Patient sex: M
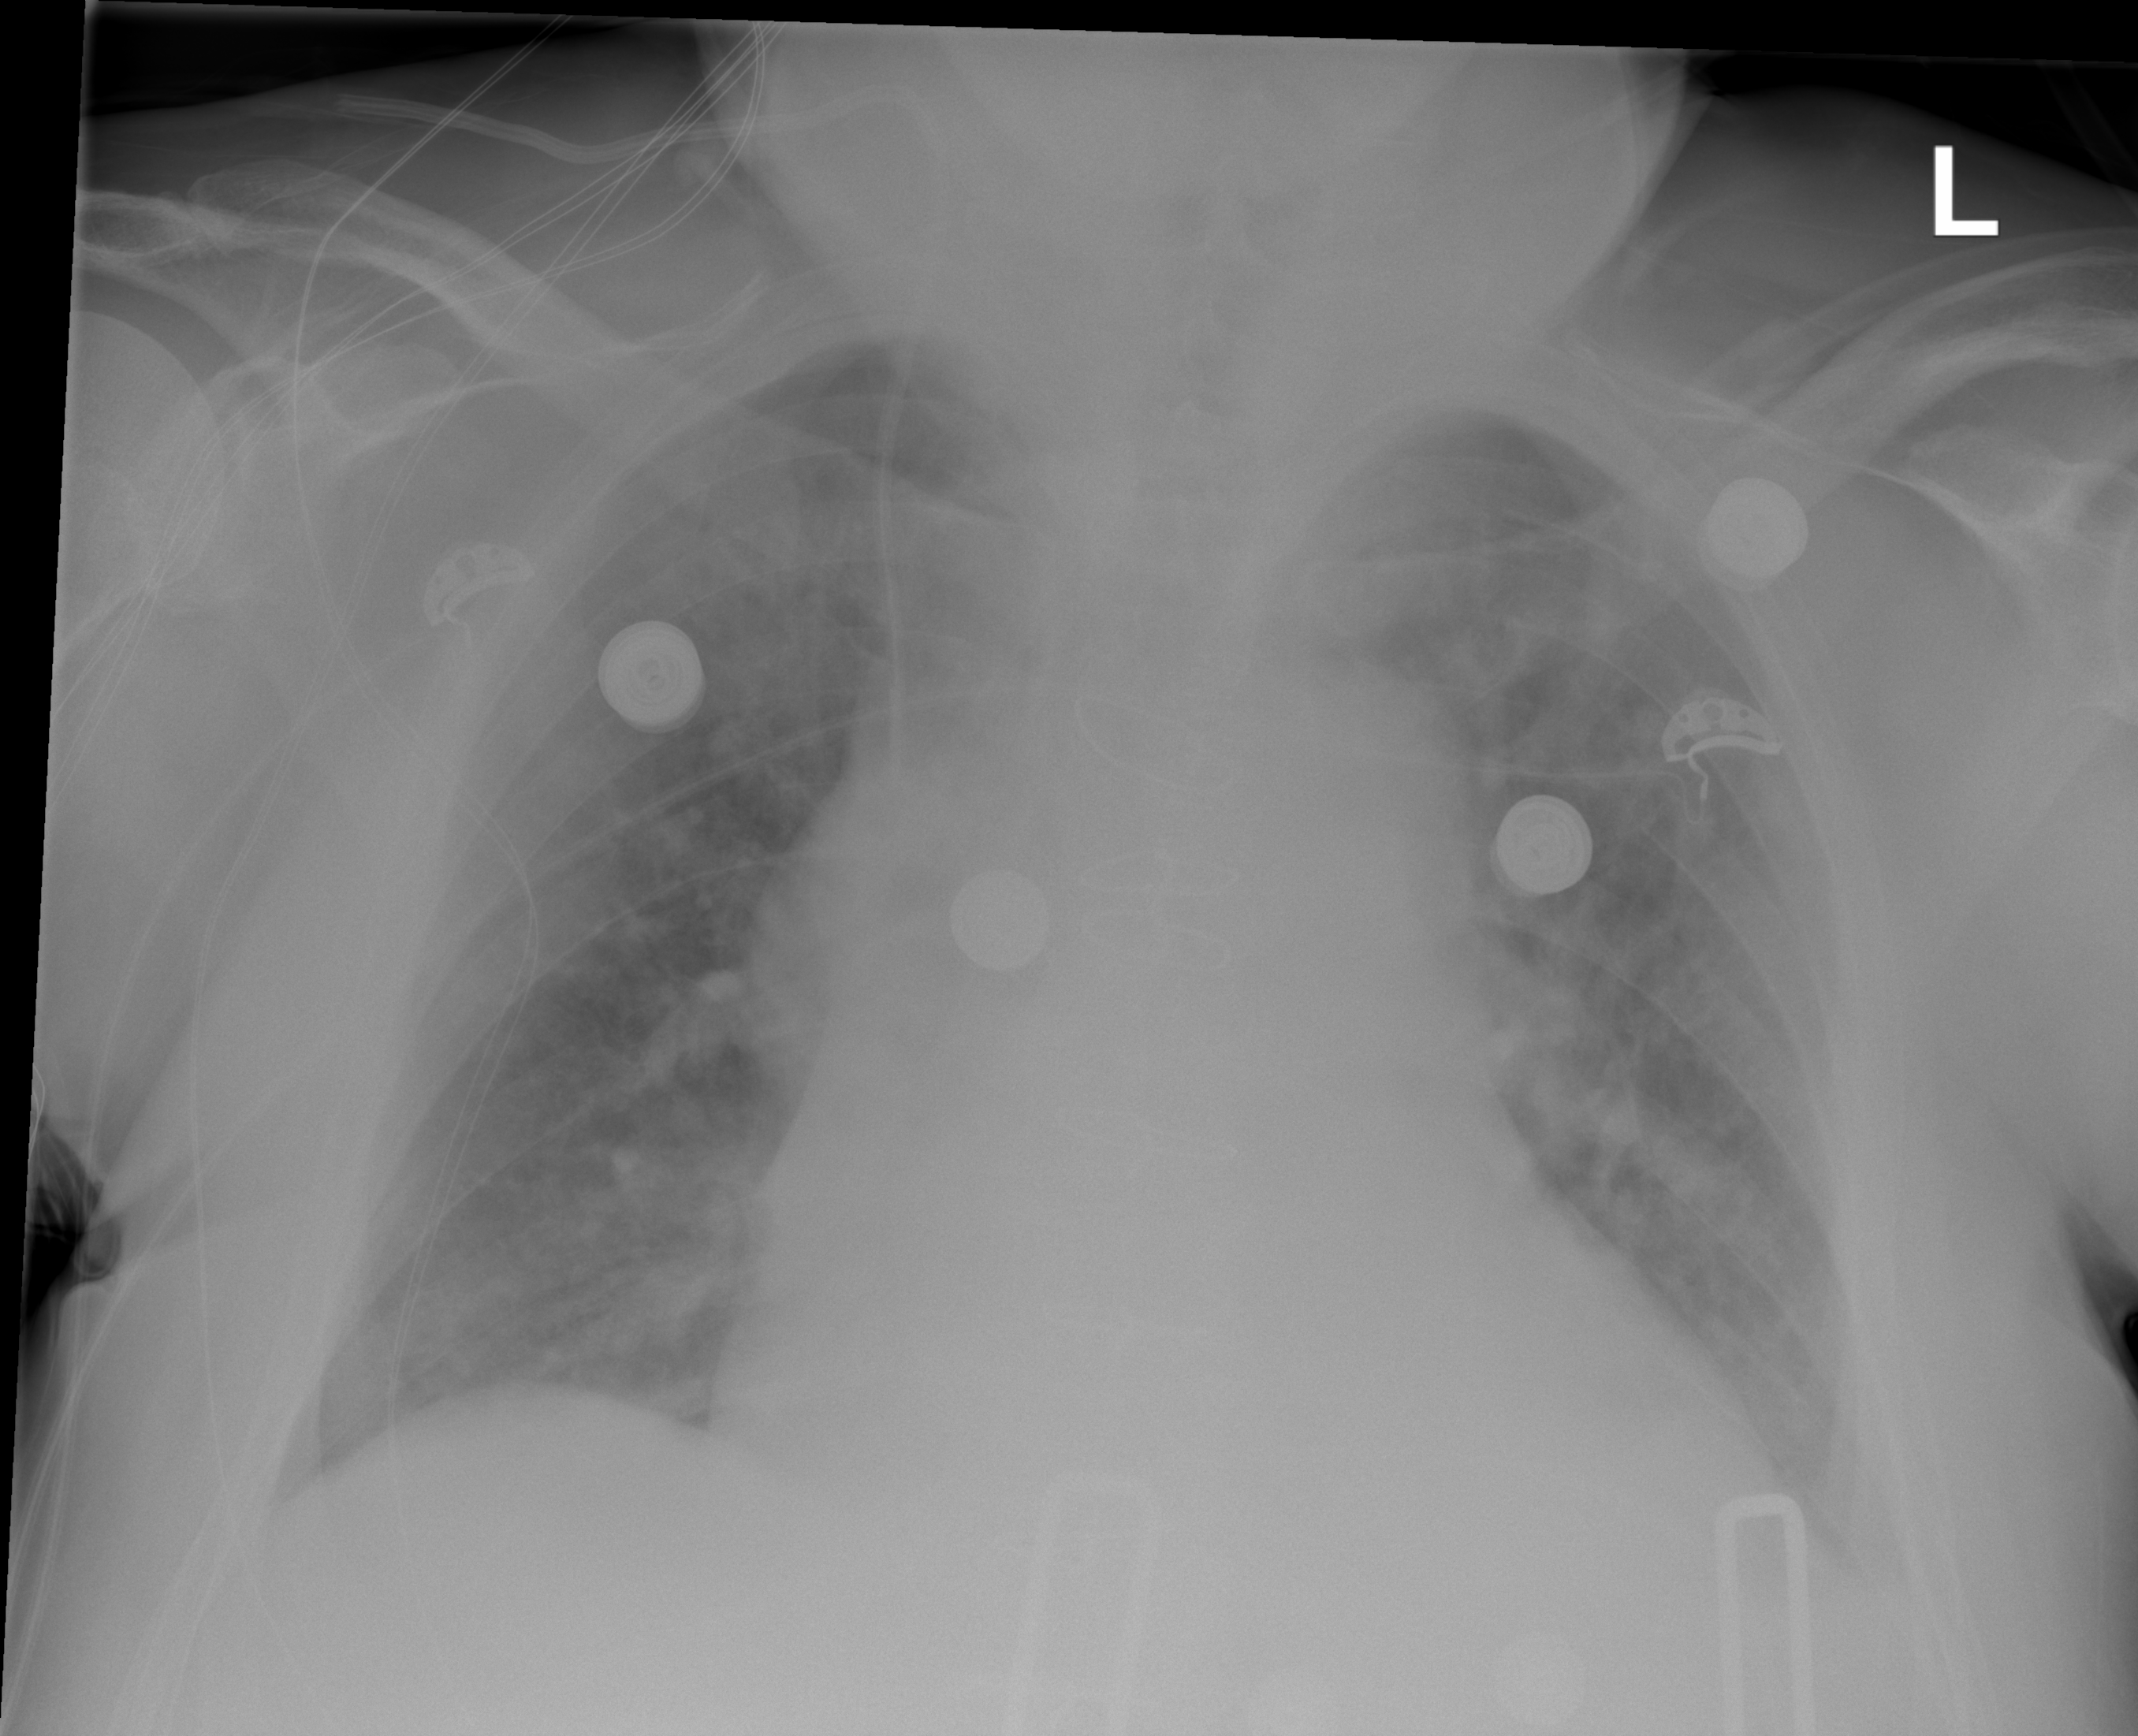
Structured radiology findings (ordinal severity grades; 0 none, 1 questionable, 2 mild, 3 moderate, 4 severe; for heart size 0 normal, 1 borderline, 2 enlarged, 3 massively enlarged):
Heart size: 2
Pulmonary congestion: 2
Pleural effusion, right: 0
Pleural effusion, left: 2
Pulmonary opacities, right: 0
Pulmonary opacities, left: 0
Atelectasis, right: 0
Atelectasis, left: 0